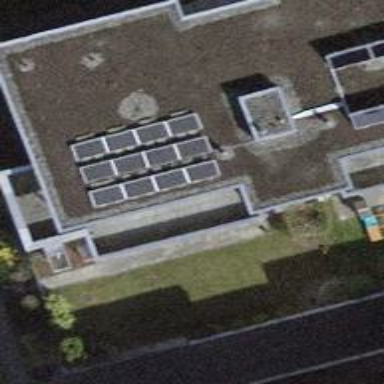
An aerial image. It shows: Solar power generator.